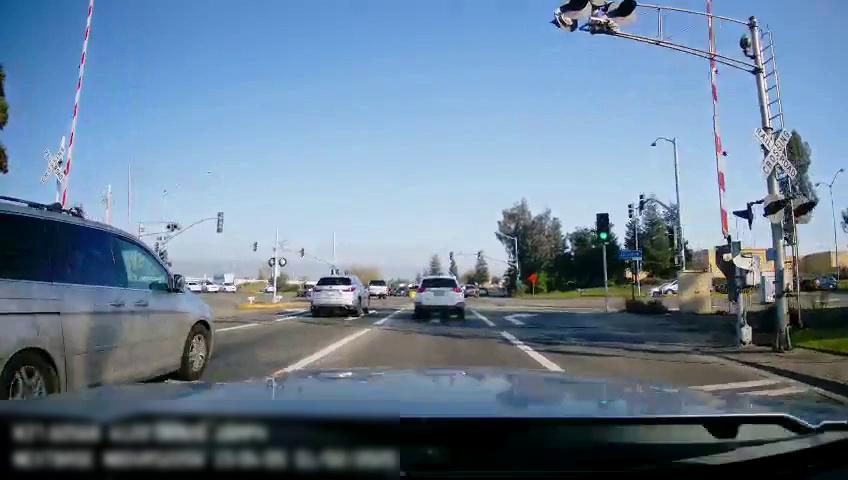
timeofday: Day
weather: Sunny
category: Drivable Space
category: Drivable Space
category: Vehicles | Car
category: Vehicles | Car
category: Vehicles | SUV
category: Vehicles | SUV
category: Vehicles | SUV
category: Vehicles | Car
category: Vehicles | SUV
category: Vehicles | Van
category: Vehicles | SUV
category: Lanes | Alternate Lane
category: Lanes | Current Lane
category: Lanes | Current Lane
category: Traffic | Lights
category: Traffic | Lights
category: Traffic | Lights
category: Traffic | Lights
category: Traffic | Lights
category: Traffic | Lights
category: Traffic | Lights
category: Traffic | Signs
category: Traffic | Lights
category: Traffic | Lights
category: Traffic | Lights
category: Traffic | Lights
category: Traffic | Lights
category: Traffic | Lights
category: Traffic | Signs
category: Traffic | Signs